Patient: sex F, age 36
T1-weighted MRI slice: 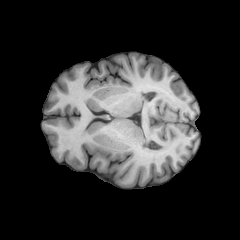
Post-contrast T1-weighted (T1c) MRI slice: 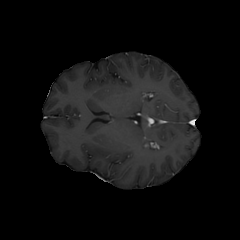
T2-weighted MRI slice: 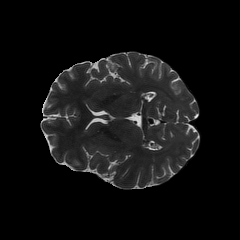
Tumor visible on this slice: no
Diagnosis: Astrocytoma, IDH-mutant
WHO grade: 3